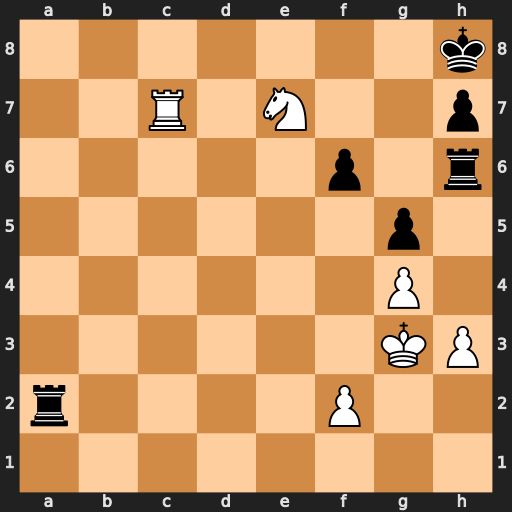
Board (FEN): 7k/2R1N2p/5p1r/6p1/6P1/6KP/r4P2/8
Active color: w
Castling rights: -
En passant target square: -
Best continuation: Rc8+ Kg7 Nf5+